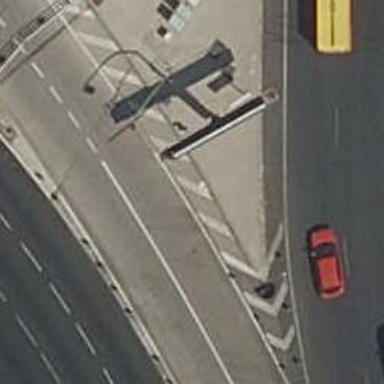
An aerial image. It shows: Bus stop with platform for public transport.